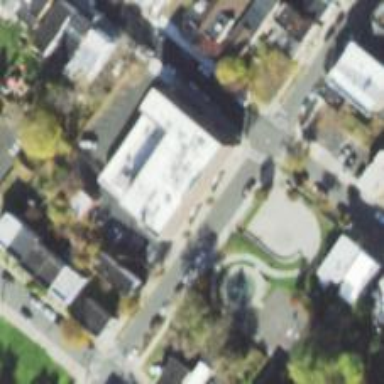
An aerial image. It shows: Arts center for tourism.